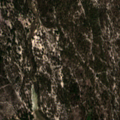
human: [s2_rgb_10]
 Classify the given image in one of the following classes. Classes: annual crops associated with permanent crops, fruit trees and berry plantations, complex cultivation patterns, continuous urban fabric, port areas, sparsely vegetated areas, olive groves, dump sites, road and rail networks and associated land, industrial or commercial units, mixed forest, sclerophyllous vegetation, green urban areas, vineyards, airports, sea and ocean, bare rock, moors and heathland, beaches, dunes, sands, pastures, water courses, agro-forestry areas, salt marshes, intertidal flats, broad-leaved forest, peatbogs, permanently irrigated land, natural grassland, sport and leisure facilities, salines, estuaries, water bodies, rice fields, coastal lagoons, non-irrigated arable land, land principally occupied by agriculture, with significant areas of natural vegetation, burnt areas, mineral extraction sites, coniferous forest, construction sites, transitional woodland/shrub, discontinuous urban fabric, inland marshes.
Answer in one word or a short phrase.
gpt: complex cultivation patterns, broad-leaved forest, coniferous forest, mixed forest, transitional woodland/shrub